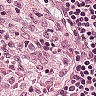
Metastatic tissue present: no